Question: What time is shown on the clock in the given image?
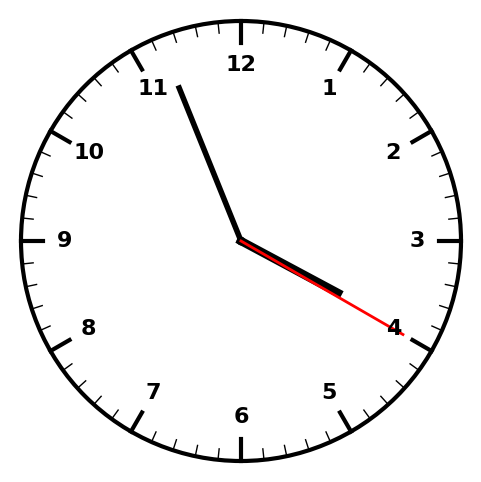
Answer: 03:56:20